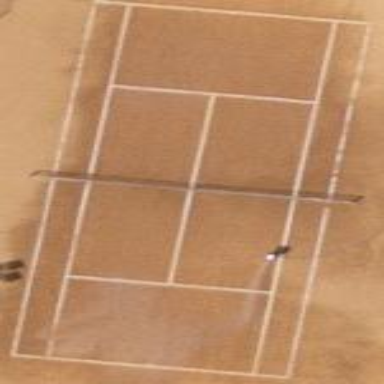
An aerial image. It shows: Tennis court in leisure pitch.